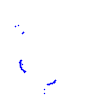
Particle: kaon